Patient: sex M, age 68
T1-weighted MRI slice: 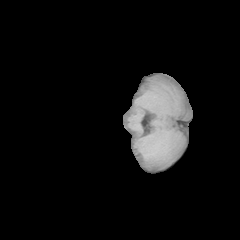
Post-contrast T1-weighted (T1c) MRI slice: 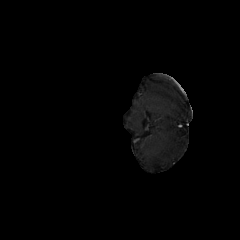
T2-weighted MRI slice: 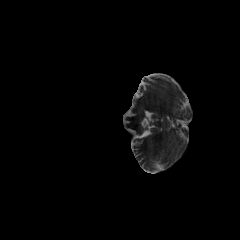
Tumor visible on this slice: no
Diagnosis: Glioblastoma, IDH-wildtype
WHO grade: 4